Question: I have a scenario as outlined in the screenshot below:

So, I've built some code which will allow me to click on the bar charts on the left....each time I do it will display a relational bar chart on the right. If the bar chart is particularly big on the left it might take a while for the relational bar chart on the right to show. To counter this, I built a fluentWait method, as below:
'''
public static void fluentWaitOnRelationalBarChartSelector(InternetExplorerDriver driver)
{
WebElement relationalBarSelect = (new WebDriverWait(driver, 20))
.until(ExpectedConditions.elementToBeClickable(By.tagName("rect")));
relationalBarSelect.click();
}
'''
However, not always, but sometimes, I am getting an error in the console as below:
'''
Exception in thread "main" org.openqa.selenium.StaleElementReferenceException: Element is no longer valid
(WARNING: The server did not provide any stacktrace information)
Command duration or timeout: 33 milliseconds
'''
What I'm not sure on is why this timeout is occurring after 33 milliseconds when I have applied a wait of 20 seconds? Is there a way of me being able to cater for this 'StaleElementReferenceException'?
Any help would be appreciated.
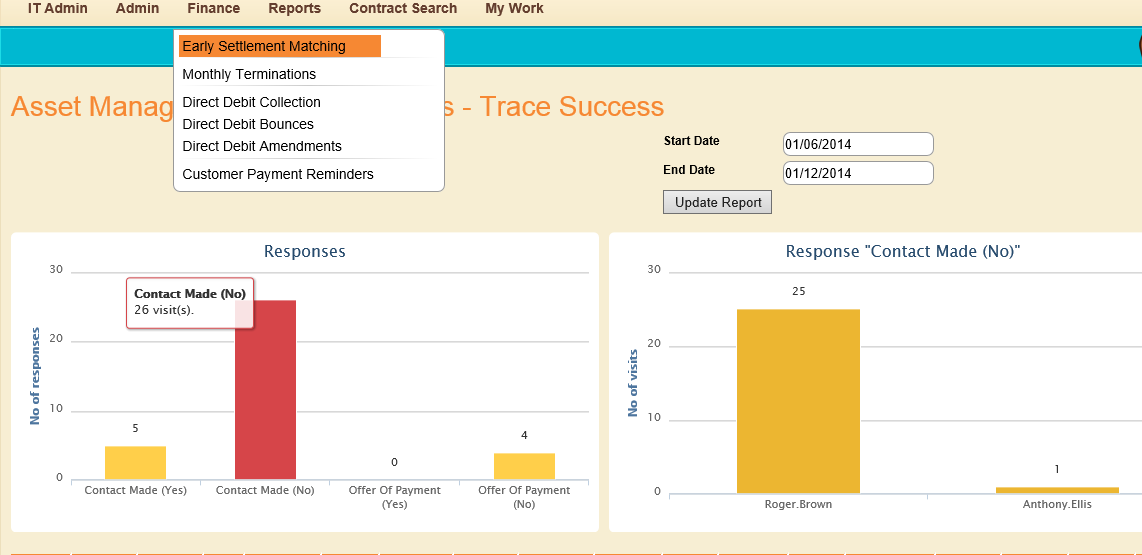
Answer: 'StaleElementReferenceException' is a very painful and very specific to the element. It generally means the element is unavailable to interact with selenium due to a lot of issue with some very specific to your set up. To resolve this there are two different mechanism people use(at least according to my knowledge). 'FluentWait' will probably save your life. Something like the following:
'''
// Waiting 30 seconds for an element to be present on the page, checking
// for its presence once every 5 seconds.
Wait<WebDriver> wait = new FluentWait<WebDriver>(driver)
.withTimeout(30, SECONDS)
.pollingEvery(5, SECONDS)
.ignoring(NoSuchElementException.class);
WebElement foo = wait.until(new Function<WebDriver, WebElement>() {
public WebElement apply(WebDriver driver) {
return driver.findElement(By.id("foo"));
}
});
'''
taken from <URL>. It's worth mentioning that it allows you to wait for an element ignoring some other exceptions as well.
If that does not work then estimate a number of loop that might be enough for that element to be ready for interact. Not my favorite but works.
'''
public void StaleElementHandleByID (String elementID){
int count = 0;
while (count < 4){
try {
WebElement yourSlipperyElement= driver.findElement(By.id(elementID));
yourSlipperyElement.click();
} catch (StaleElementReferenceException e){
e.toString();
System.out.println("Trying to recover from a stale element :" + e.getMessage());
count = count+1;
}
count = count+4;
}
'''
taken from <URL>